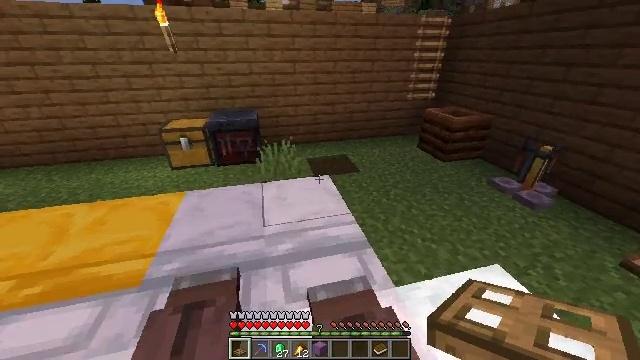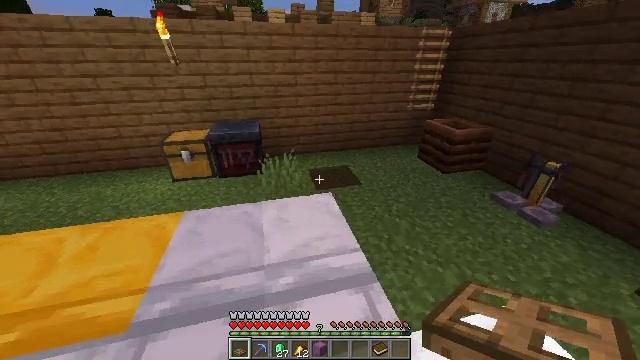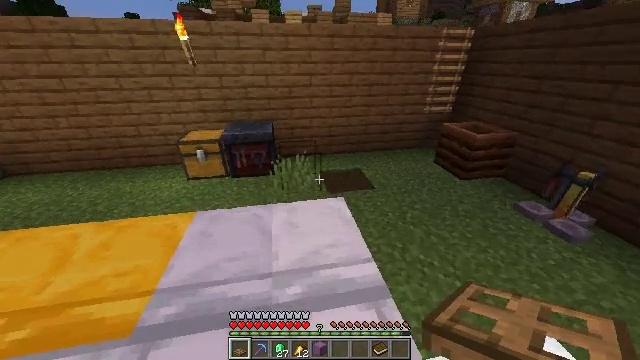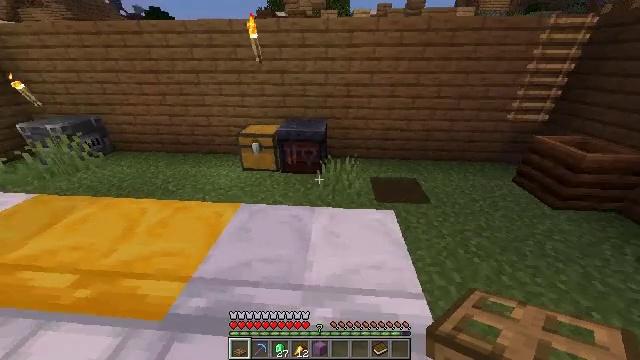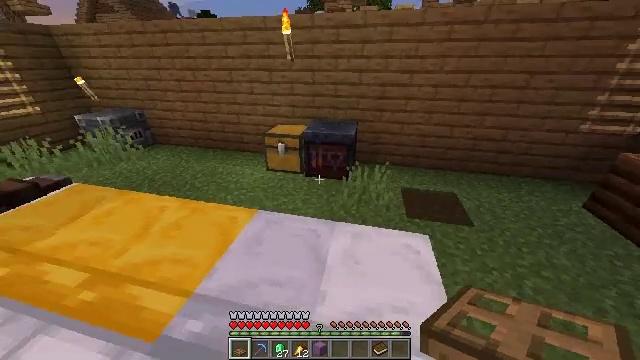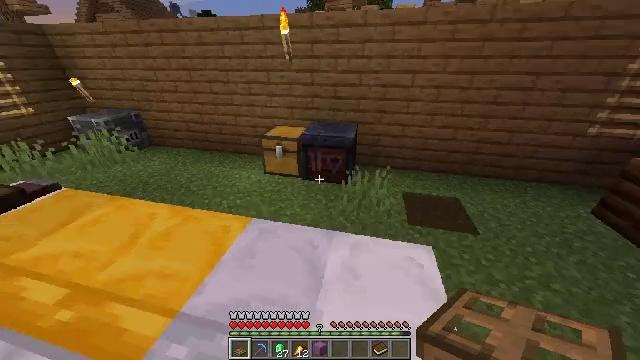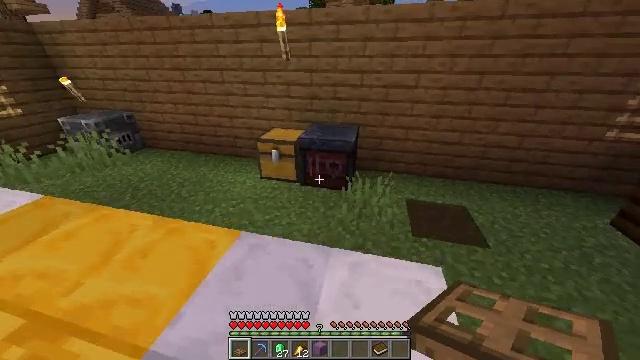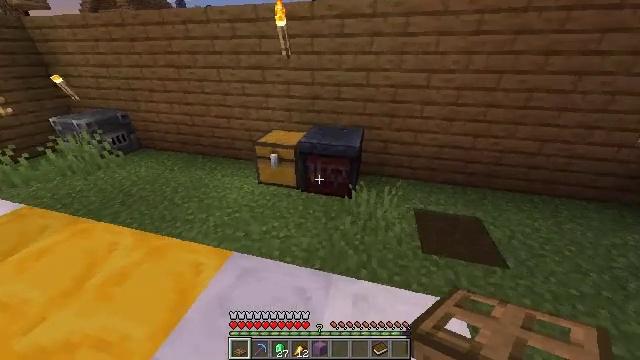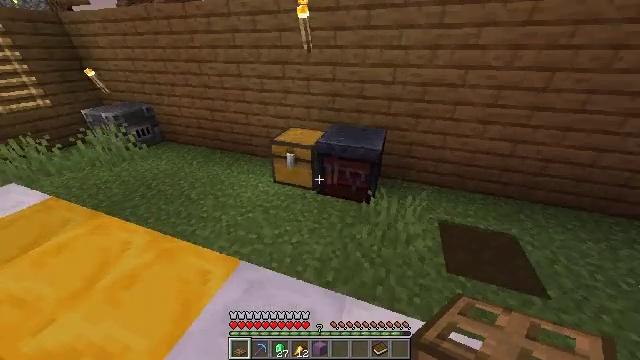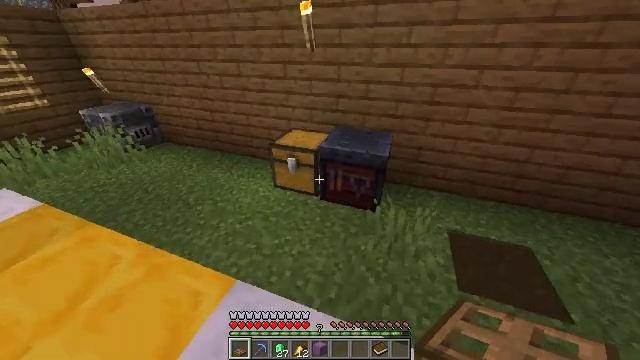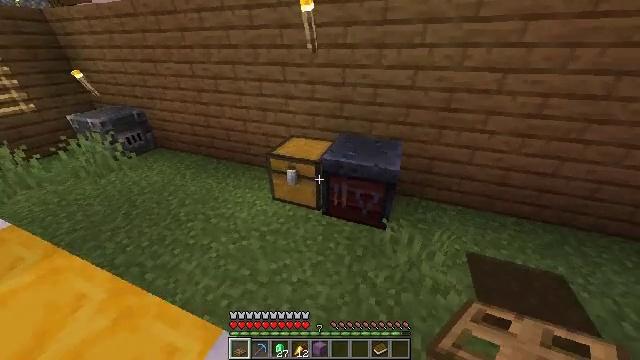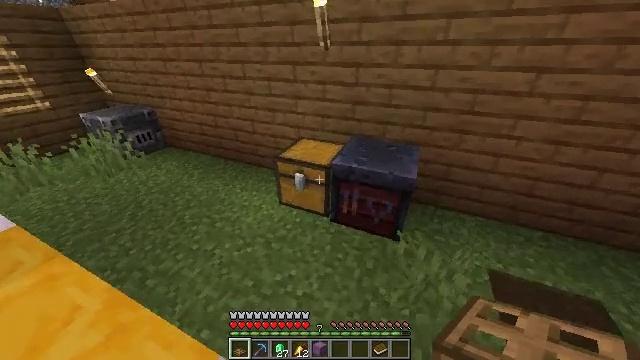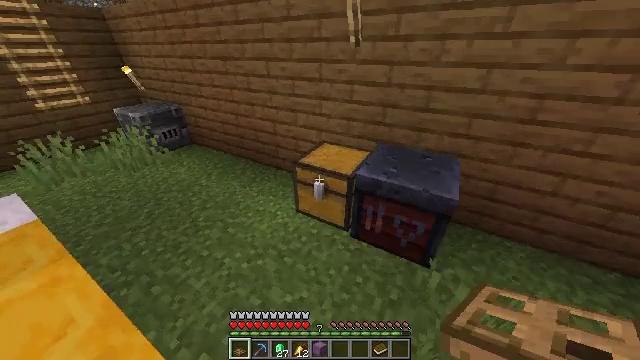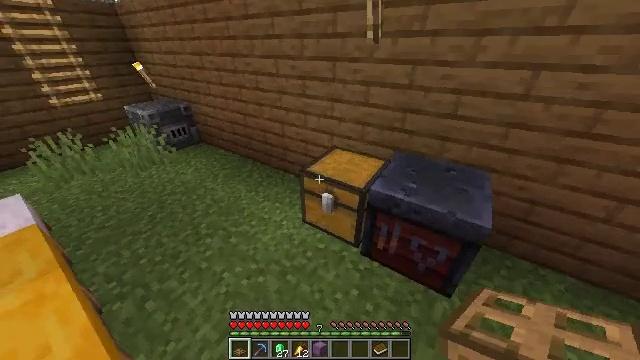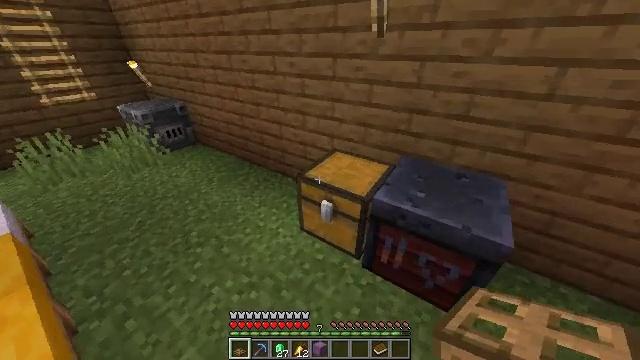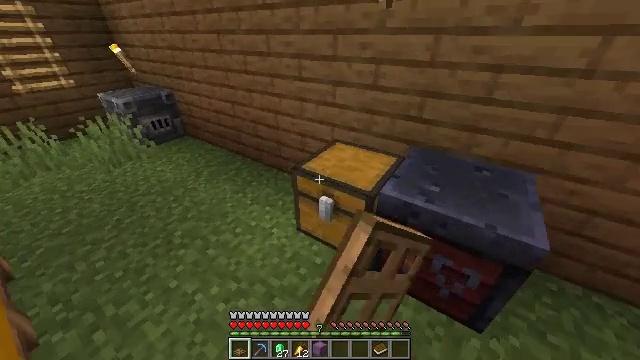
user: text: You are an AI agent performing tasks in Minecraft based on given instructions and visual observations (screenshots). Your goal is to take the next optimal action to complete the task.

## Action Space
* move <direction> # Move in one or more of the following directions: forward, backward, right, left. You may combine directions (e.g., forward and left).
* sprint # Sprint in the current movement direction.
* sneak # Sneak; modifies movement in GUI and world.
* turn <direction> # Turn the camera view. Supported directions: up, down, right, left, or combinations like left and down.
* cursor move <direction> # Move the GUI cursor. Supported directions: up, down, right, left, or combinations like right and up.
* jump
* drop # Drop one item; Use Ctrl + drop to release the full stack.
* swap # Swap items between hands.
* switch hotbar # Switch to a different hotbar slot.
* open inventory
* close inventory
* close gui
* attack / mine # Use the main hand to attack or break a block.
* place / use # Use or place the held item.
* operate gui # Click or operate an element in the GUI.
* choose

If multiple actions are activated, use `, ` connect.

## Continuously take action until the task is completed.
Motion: motion action
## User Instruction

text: Form an ender pearl.
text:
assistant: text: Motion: move forward, sprint
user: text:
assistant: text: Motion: move forward, sprint, turn left
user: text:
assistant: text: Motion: move forward, sprint, turn left
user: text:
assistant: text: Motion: move forward, sprint, turn left
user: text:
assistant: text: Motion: move forward, sprint
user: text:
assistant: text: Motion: move forward, sprint
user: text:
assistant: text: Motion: move forward, sprint
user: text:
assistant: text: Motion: move forward, sprint, turn left and down
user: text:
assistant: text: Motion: move forward, sprint
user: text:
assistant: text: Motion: move forward
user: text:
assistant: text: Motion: move forward, turn left
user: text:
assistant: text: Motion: move forward, turn left
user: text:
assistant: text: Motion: move forward, turn left
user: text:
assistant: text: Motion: use / place
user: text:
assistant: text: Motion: use / place
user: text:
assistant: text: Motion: no_op
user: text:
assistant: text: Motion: no_op
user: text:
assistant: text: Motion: no_op
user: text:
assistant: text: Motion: no_op
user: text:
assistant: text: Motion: no_op
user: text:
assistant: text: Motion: no_op
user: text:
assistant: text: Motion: no_op
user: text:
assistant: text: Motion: no_op
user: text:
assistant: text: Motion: cursor move left
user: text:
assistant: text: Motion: cursor move left and up
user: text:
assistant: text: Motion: cursor move up
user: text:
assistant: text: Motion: no_op
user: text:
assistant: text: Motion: no_op
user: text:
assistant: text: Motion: no_op
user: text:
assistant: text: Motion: close inventory